Question: I find working with the box model hard, since I am trying to change values for spaces and areas I can't actually see on the screen.
<URL>

Is there a way or an option to display these boundaries around an element in a web page, which can be useful during debugging or as one is trying to adjust things correctly?
May be a smart Javascript function that can be used for this?
These can be drawn using some thin lines of some color. Even if one can highlight just the border edge, that will help. An example using this would be '<IMG src="image.jpg" style="show_box_grid_lines:true" />' . It will be useful to have an option to see the area this object occupies in the screen by being able to see the actual borders that it uses.
Is something like possible or exist today?
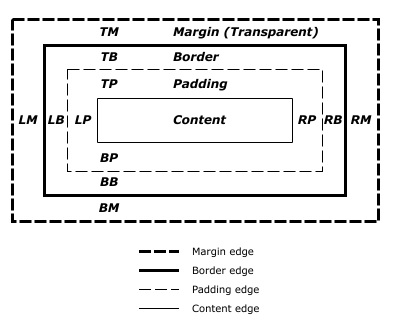
Answer: 1.) Download the latest version of firefox.
2.) Right click anywhere on a page > Inspect Element.
3.) Click on the 3d cube button on the bottom right.
This will show every element on the page stacked on top of eachother. You can select specific elements and see their respected widths and heights. There are a lot more tools you can use with Firefox's inspector. Check it out!